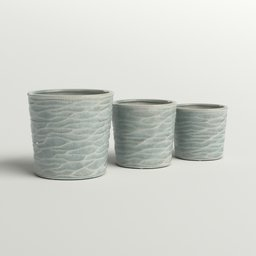
Label: decoration